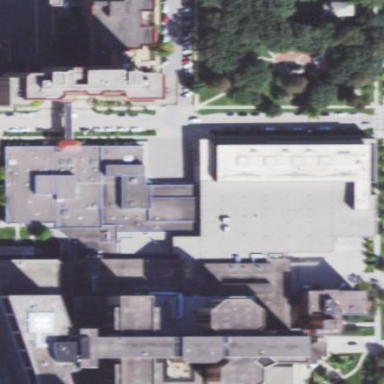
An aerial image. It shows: Hospital.